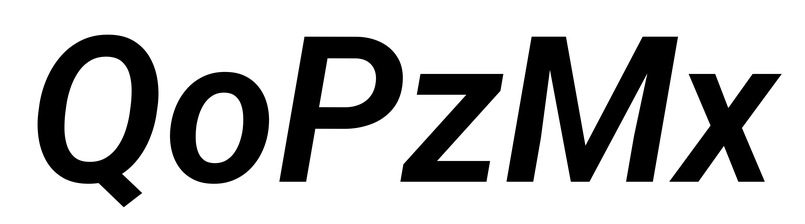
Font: Roboto-Italic_SemiBold_Italic